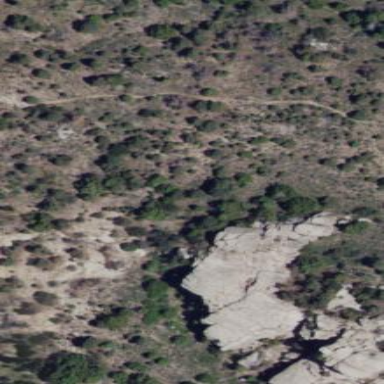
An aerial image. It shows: Natural rock formation.